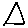
Label: triangle